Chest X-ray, PA view. Patient: 30 years old, sex F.
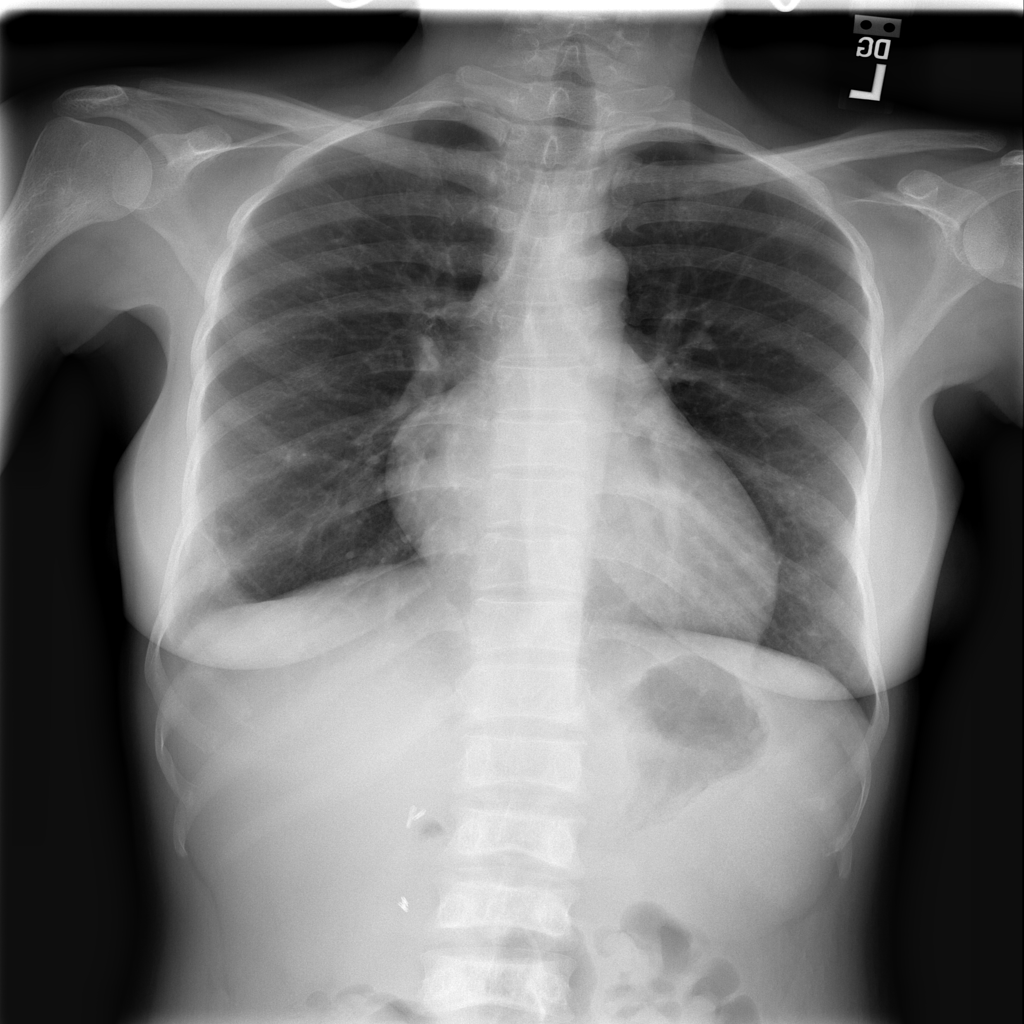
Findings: Cardiomegaly